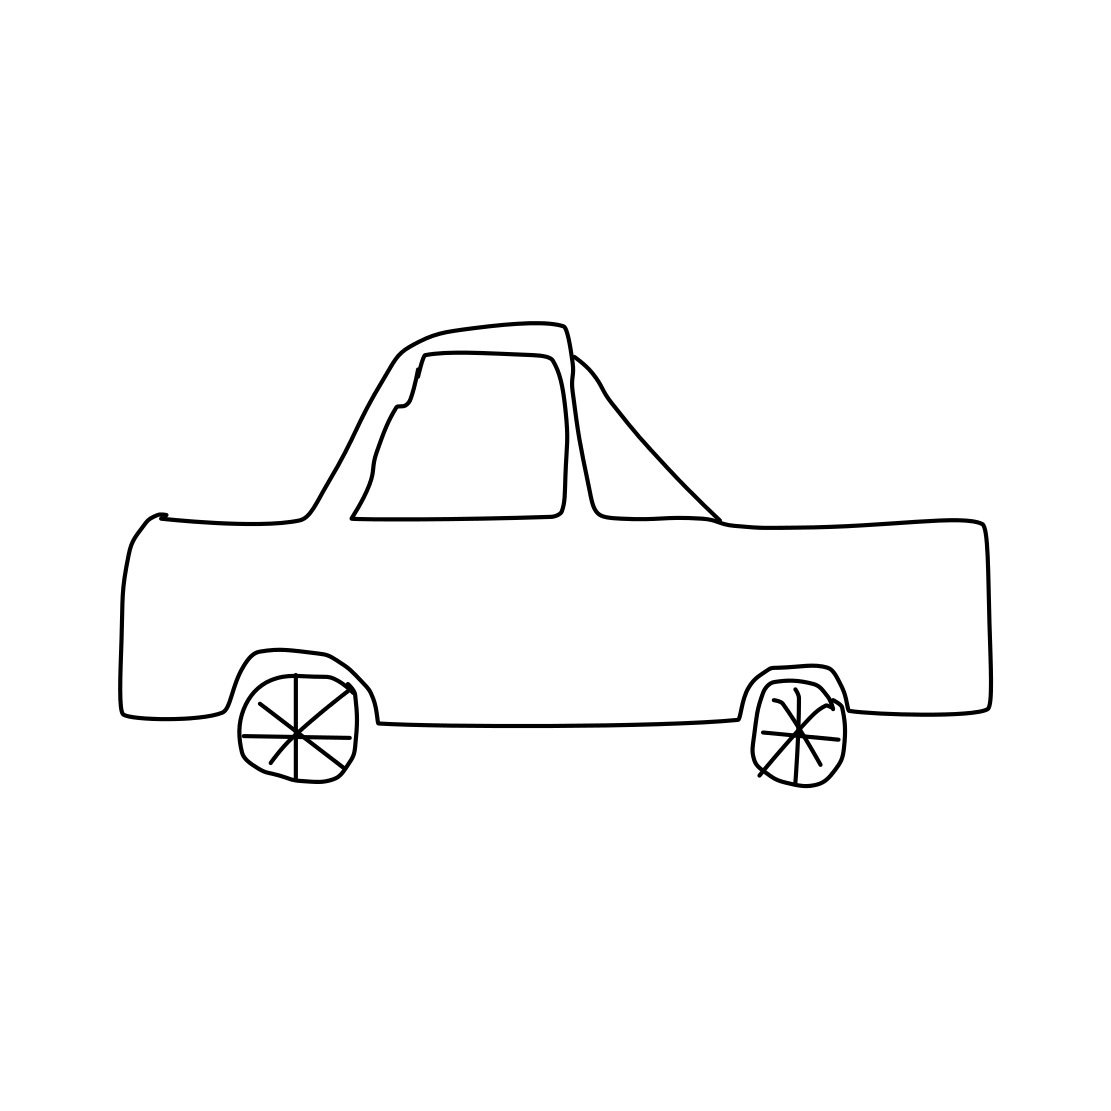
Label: pickup truck